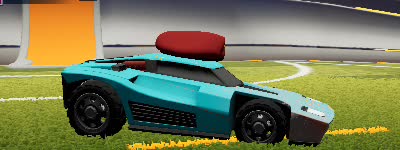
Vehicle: breakout